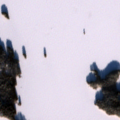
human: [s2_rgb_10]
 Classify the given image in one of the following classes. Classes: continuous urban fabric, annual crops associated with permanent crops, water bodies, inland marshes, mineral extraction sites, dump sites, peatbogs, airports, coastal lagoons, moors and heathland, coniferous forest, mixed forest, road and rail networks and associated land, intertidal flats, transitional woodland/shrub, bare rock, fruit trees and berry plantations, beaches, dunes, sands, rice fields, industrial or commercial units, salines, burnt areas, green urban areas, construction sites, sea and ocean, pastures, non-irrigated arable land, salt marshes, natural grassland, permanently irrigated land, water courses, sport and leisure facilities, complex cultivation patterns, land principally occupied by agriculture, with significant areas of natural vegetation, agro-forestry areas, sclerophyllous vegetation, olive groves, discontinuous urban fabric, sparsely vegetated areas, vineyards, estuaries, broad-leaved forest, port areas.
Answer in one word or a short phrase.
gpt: coniferous forest, water bodies